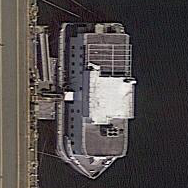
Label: civil